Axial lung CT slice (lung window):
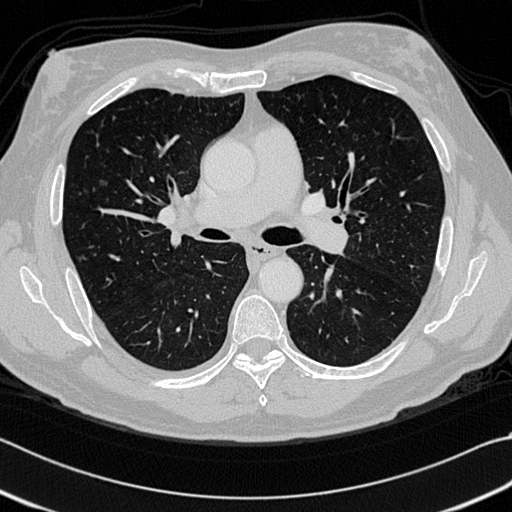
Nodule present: yes
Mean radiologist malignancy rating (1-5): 3